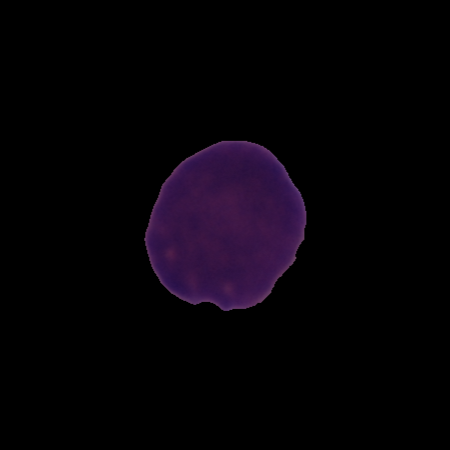
Label: cancer